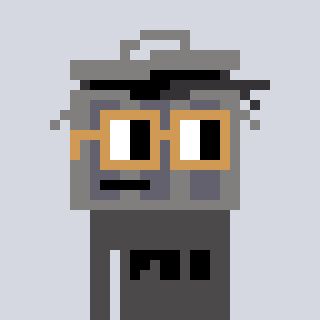
a pixel art character with square brown glasses, a trashcan-shaped head and a grayscale-colored body on a cool background